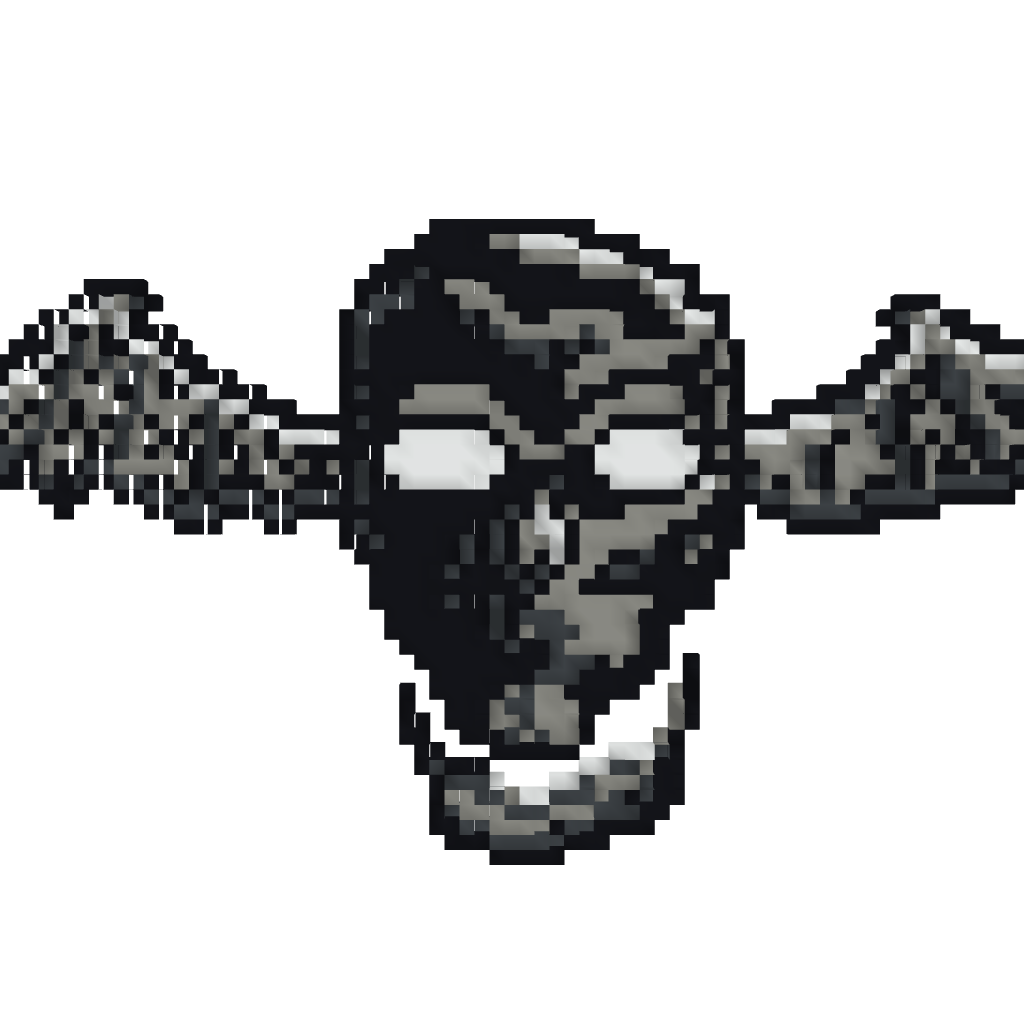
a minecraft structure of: Avenged Sevenfold Logo - By Cybersneeze